Question: I am developing an application for the SUR40 Surface 2.0 table.
I am developing in MS Visual C# 2010 Express .Net Framework 4 Client Profile.
Now I need to embed a Flash file (*.swf) into the Surface Window.
I followed <URL> step.
I couldn't find the Shockwave Flash Object so I tried some things.
After a right-click on the toolbox and select "Show All" the Shockwave Flash Object appears, but its locked. I cant move this Shockwave Flash Object to my Surface Window (see image).

My questions:
- -
Thanks in advance.
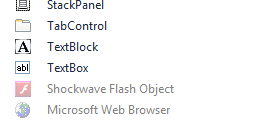
Answer: Try this
You need to install the latest version of Adobe Macromedia Flash Player . The component will be located at "%systemroot%\system32\macromed
lash11c.ocx". Then you'd better register manually it like this:
Regsvr32 flash11c.ocx
And then please follow these steps to add Shockwave Flash Object correctly on your form in VB 2005 Express:
1. In Solution Explore, right-click References and choose Add Reference.
In COM tab, add Shockwave Flash (e.g. Flash11c.ocx)
1. Right-click Toolbox -> Click "Choose Items", in COM tab, choose Shockwave Flash Object, then you can see the control in the Toolbox.
2. Drag and drop the Shockwave control on the form, you may get the error message "Failed to import the ActiveX control. Please ensure it is properly registered", ignore it and click OK.
3. Right-click the project in Solution Explorer, choose "Rebuild". When the project rebuild succesfully, you are able to add the Shockwave control on the form this time.
4. Specify .swf file for the Movie property of Shockwave control.
Check this link <URL>